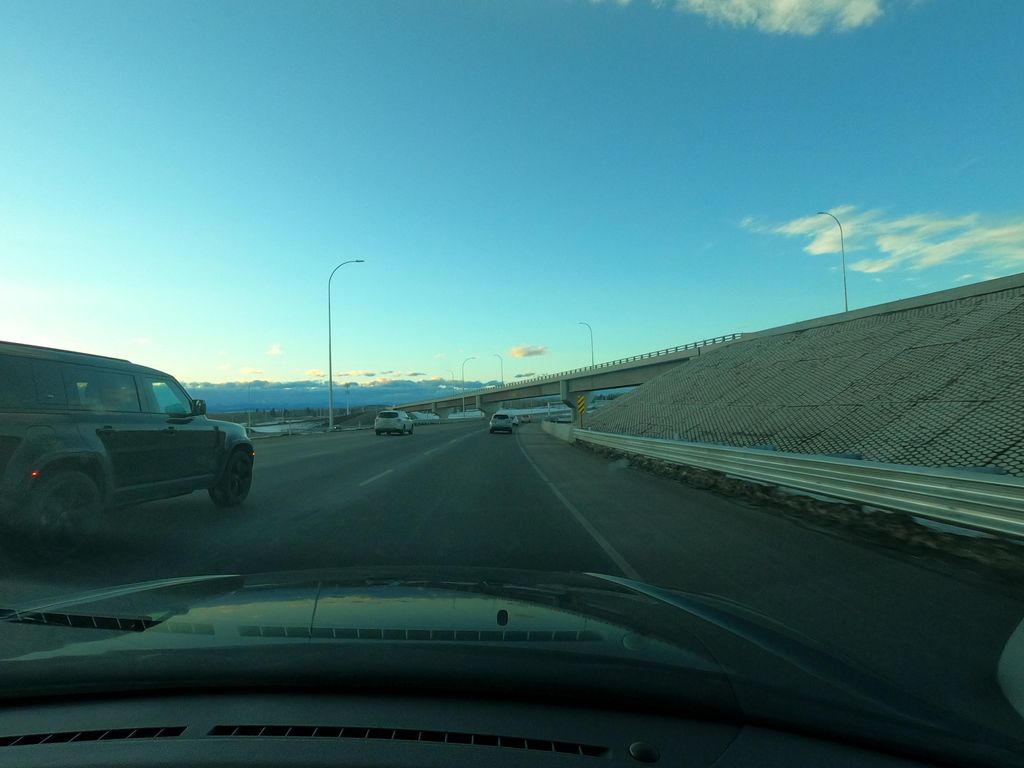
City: calgary